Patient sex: M
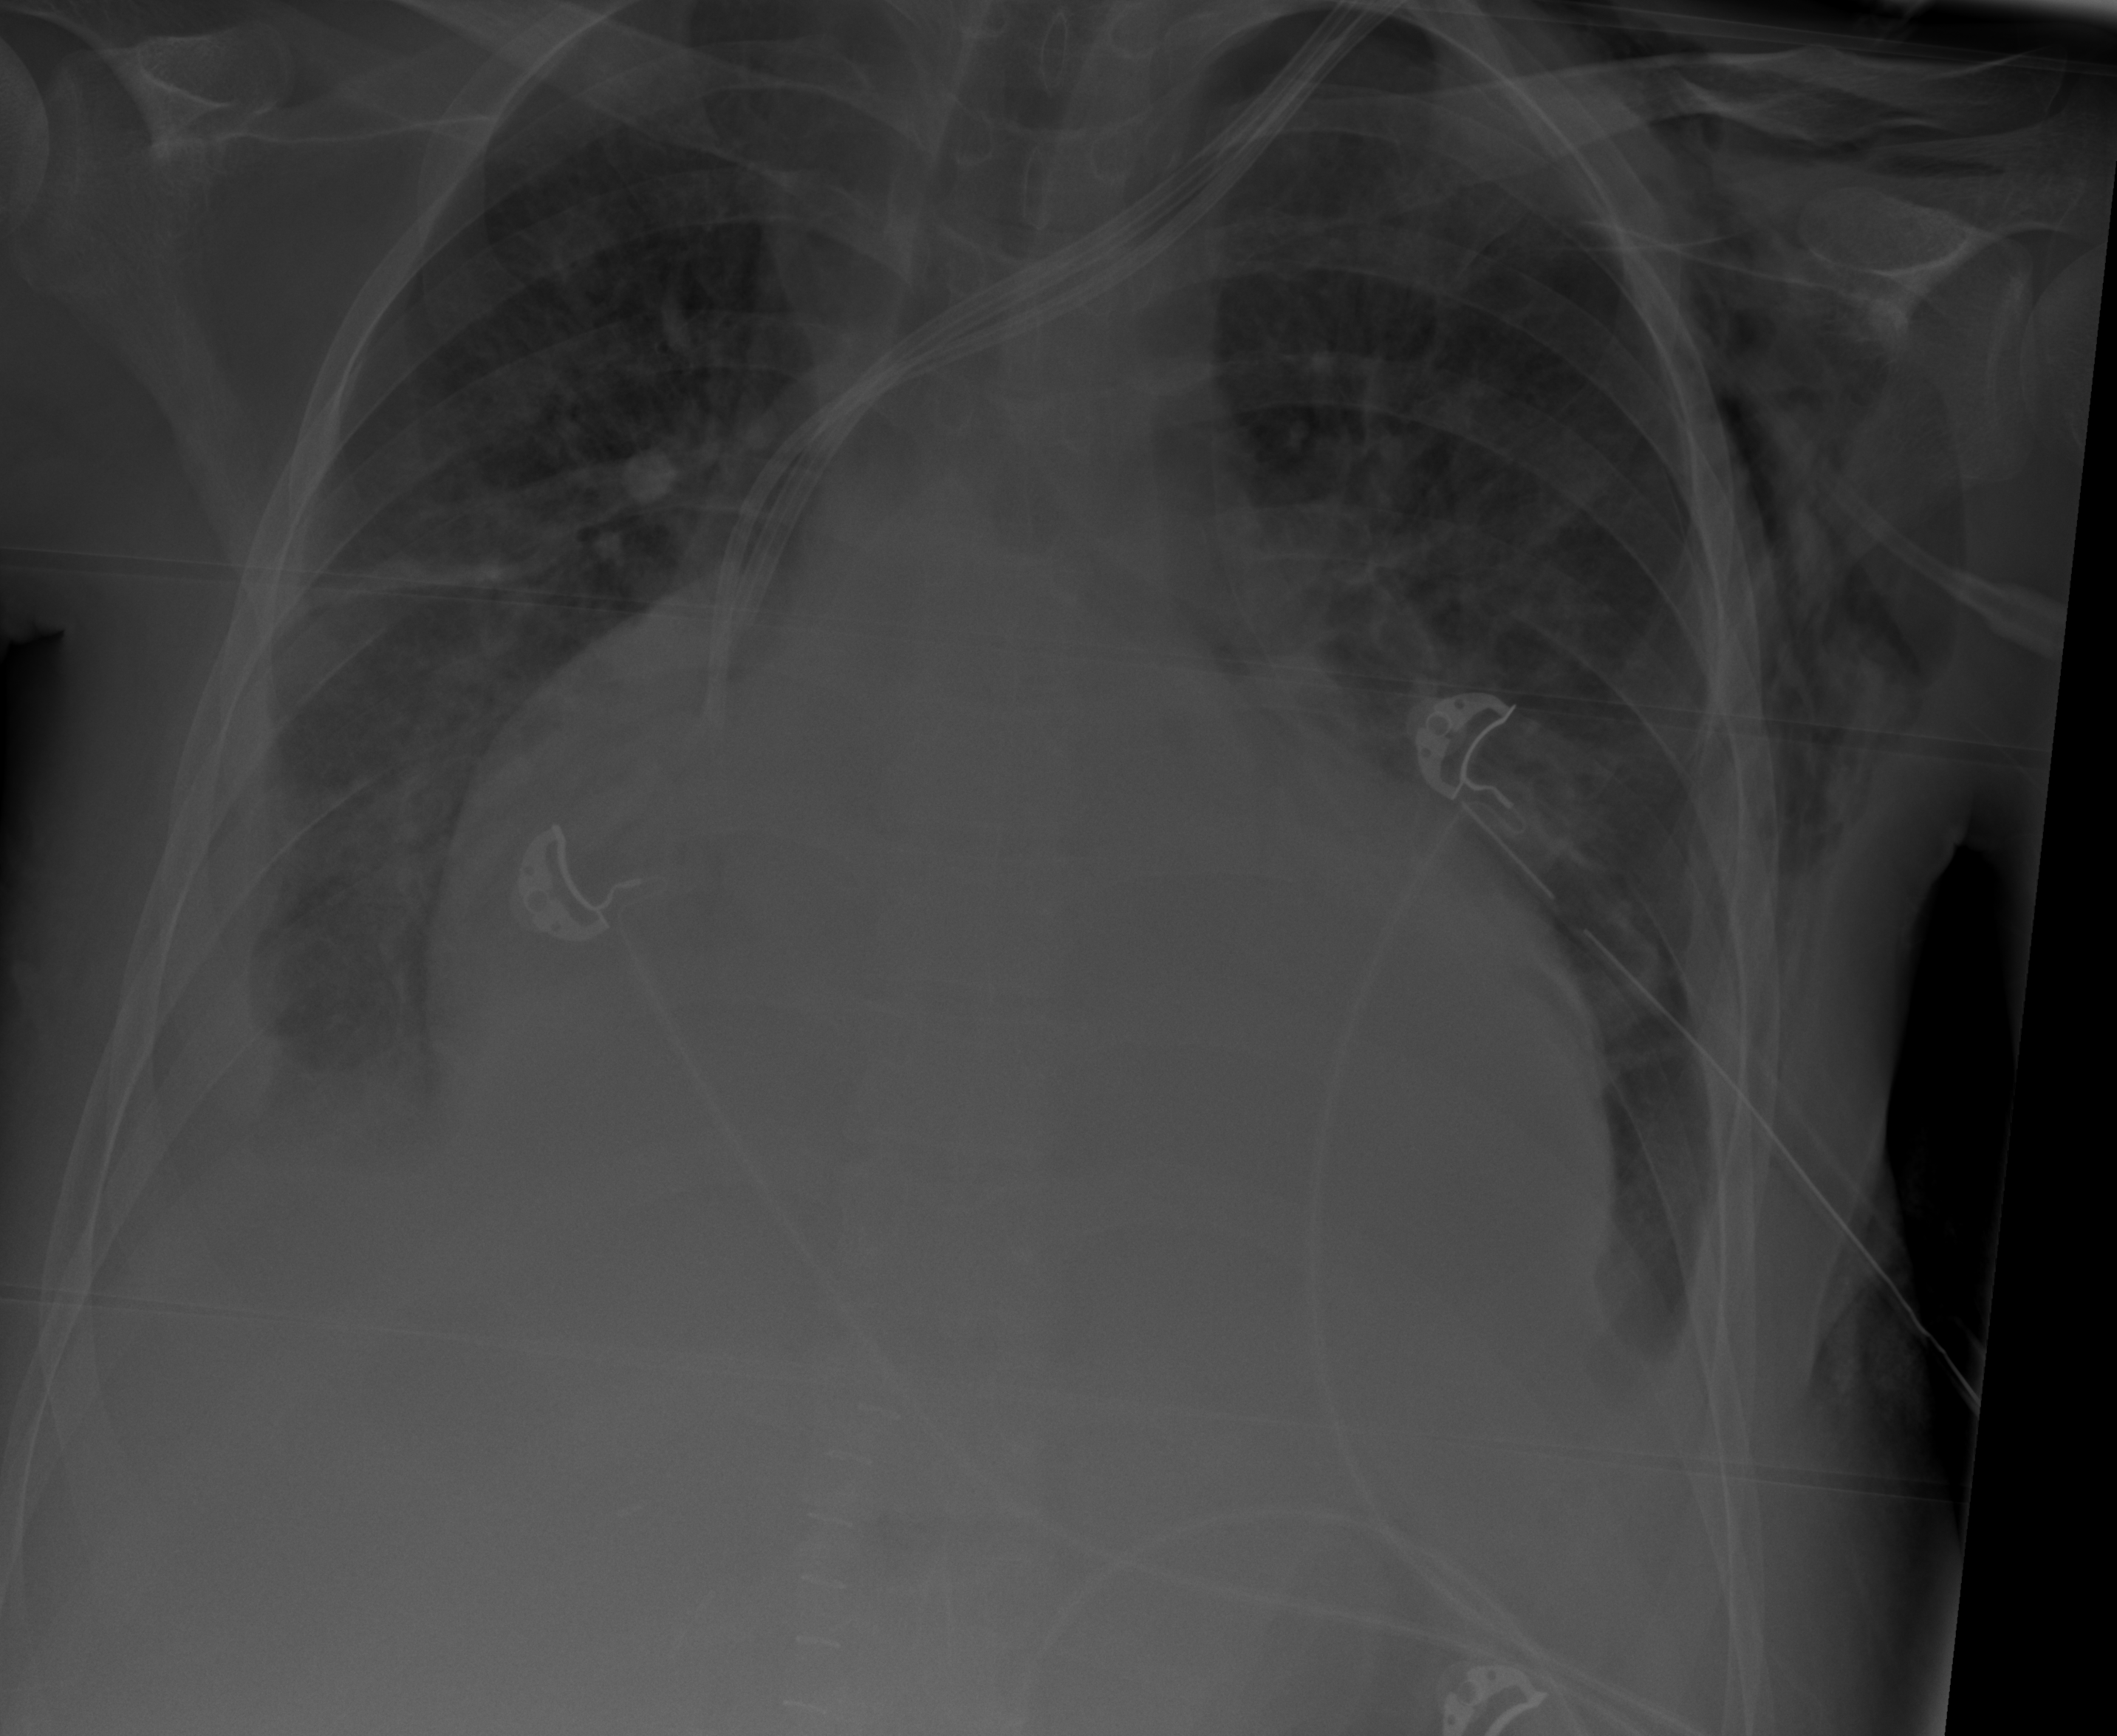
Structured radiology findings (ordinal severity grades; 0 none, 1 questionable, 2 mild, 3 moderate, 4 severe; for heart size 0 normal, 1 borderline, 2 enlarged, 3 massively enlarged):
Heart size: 3
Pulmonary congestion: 2
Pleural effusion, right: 3
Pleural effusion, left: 2
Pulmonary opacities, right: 3
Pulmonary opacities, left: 2
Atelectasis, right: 3
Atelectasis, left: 3